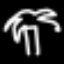
Label: palm tree